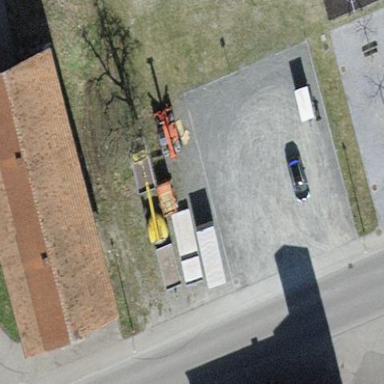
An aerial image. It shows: Parking area with unpaved surface.